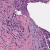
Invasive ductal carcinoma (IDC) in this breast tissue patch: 1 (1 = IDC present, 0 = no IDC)